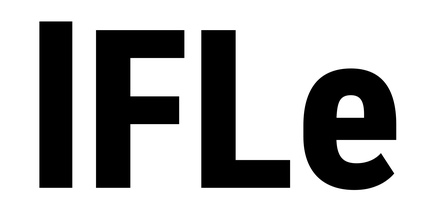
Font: Roboto_Condensed_ExtraBold